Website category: auto
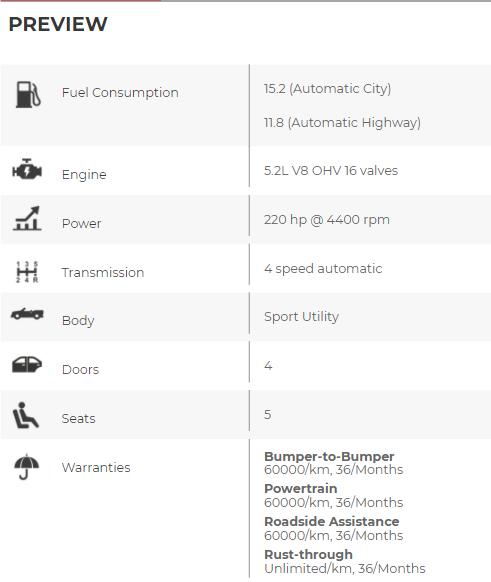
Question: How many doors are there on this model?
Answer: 4

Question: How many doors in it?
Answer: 4

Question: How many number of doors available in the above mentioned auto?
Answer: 4

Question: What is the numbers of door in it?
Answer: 4

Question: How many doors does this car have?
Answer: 4

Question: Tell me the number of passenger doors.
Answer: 4

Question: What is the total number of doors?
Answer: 4

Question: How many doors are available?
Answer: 4

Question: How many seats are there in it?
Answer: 5

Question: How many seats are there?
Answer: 5

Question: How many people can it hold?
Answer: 5

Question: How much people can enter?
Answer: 5

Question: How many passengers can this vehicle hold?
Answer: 5

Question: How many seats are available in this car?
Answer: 5

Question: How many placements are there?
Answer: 5

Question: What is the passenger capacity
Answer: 5

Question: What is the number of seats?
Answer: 5

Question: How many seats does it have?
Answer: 5

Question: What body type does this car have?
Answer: Sport Utility

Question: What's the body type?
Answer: Sport Utility

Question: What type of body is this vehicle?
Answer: Sport Utility

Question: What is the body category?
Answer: Sport Utility

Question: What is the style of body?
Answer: Sport Utility

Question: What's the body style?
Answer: Sport Utility

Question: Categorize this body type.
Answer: Sport Utility

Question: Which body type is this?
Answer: Sport Utility

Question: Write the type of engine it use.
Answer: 5.2L V8 OHV 16 valves

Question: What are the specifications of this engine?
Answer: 5.2L V8 OHV 16 valves

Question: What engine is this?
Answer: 5.2L V8 OHV 16 valves

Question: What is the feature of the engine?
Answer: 5.2L V8 OHV 16 valves

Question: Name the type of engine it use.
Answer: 5.2L V8 OHV 16 valves

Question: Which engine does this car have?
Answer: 5.2L V8 OHV 16 valves

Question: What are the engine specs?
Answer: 5.2L V8 OHV 16 valves

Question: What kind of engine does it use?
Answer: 5.2L V8 OHV 16 valves

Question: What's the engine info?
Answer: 5.2L V8 OHV 16 valves

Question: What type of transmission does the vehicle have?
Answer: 4 speed automatic

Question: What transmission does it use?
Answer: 4 speed automatic

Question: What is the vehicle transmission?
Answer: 4 speed automatic

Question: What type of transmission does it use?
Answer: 4 speed automatic

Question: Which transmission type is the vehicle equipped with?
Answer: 4 speed automatic

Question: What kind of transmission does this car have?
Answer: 4 speed automatic

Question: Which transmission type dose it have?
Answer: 4 speed automatic

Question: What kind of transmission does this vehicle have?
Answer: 4 speed automatic

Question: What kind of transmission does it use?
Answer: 4 speed automatic

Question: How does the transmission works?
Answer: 4 speed automatic

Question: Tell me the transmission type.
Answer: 4 speed automatic

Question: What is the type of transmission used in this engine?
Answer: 4 speed automatic

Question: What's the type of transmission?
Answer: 4 speed automatic

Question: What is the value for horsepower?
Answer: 220 hp @ 4400 rpm

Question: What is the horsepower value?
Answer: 220 hp @ 4400 rpm

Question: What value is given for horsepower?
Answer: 220 hp @ 4400 rpm

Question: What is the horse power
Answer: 220 hp @ 4400 rpm

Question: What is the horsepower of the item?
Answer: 220 hp @ 4400 rpm

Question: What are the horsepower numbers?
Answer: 220 hp @ 4400 rpm

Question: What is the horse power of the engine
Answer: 220 hp @ 4400 rpm

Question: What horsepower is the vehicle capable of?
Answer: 220 hp @ 4400 rpm

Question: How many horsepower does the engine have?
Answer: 220 hp @ 4400 rpm

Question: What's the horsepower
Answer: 220 hp @ 4400 rpm

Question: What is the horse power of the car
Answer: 220 hp @ 4400 rpm

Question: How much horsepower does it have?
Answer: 220 hp @ 4400 rpm

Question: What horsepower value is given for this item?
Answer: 220 hp @ 4400 rpm

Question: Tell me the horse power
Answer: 220 hp @ 4400 rpm

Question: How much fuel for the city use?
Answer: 15.2 (Automatic City)

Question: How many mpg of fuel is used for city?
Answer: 15.2 (Automatic City)